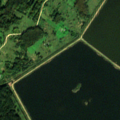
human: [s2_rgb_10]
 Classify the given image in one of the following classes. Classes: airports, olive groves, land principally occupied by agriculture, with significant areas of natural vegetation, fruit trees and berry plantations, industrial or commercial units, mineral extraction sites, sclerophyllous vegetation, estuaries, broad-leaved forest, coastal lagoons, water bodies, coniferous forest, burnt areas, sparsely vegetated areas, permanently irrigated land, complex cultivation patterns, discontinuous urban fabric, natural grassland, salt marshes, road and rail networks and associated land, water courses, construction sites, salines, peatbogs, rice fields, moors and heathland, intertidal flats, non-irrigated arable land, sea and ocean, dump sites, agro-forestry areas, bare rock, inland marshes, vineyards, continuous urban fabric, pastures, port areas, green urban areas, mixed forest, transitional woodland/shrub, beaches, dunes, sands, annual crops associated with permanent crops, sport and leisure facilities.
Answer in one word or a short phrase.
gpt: pastures, land principally occupied by agriculture, with significant areas of natural vegetation, coniferous forest, mixed forest, water bodies